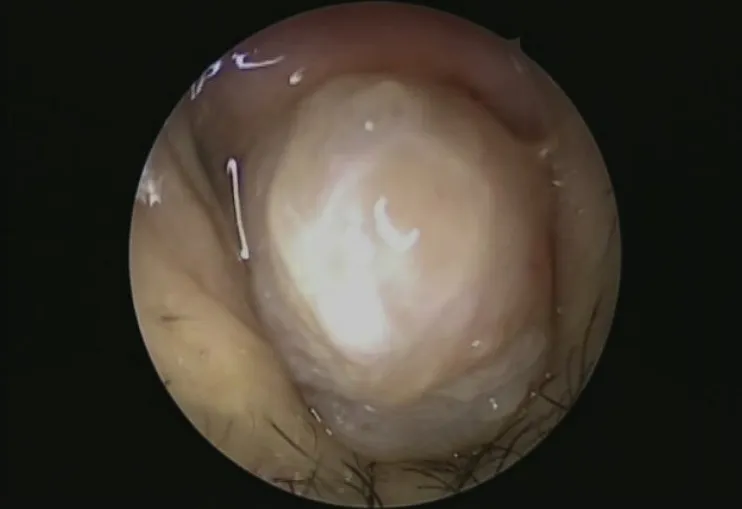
Endoscopic examination of the nose showed a large, left-sided nasal polypoidal mass occluding the entire left nasal cavity with smooth overlying mucosa.
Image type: endoscopy (arthroscopy)